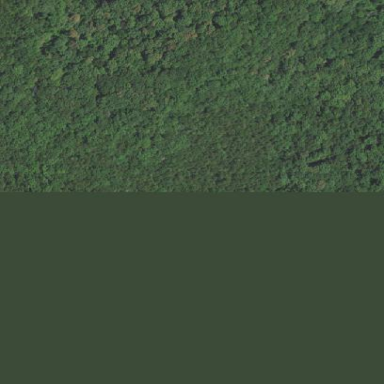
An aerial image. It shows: Mixed woodland area with variety of leaf types and cycles.